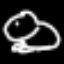
Label: frog